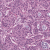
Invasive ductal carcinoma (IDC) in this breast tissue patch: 1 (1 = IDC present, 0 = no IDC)